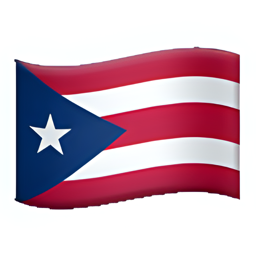
Name: flag for puerto rico
Emoji: 🇵🇷
Group: Flags
Sub-group: country-flag